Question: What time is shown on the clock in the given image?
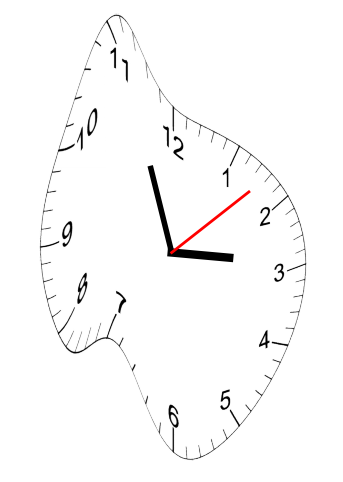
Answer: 02:56:08